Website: apple
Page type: customer-info-address
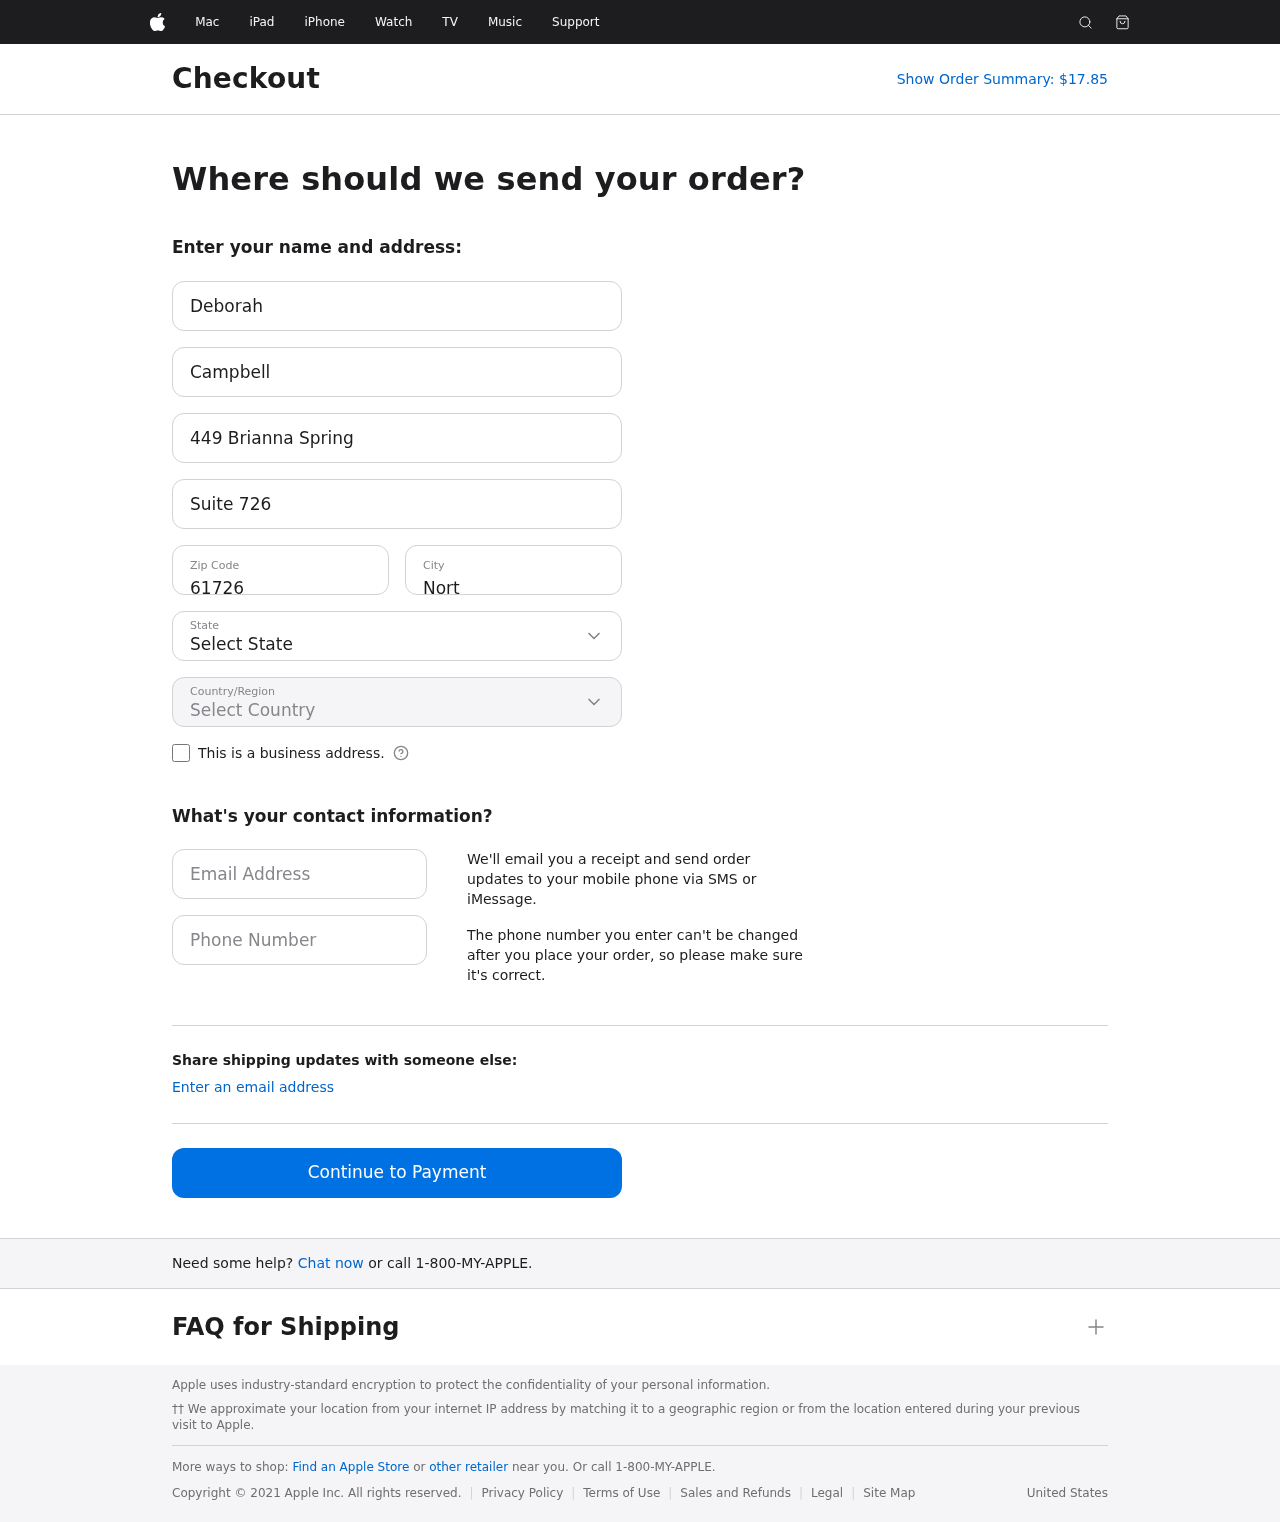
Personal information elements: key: PII_CITY
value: North Andre
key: PII_COUNTRY
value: United States
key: PII_EMAIL
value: dcampbell@gmail.com
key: PII_FIRSTNAME
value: Deborah
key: PII_LASTNAME
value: Campbell
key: PII_PHONE
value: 7734395206
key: PII_POSTCODE
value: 61726
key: PII_STATE
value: New Hampshire
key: PII_STREET
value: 449 Brianna Spring
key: PII_STREET2
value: Suite 726
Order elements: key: ORDER_TOTAL
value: Show Order Summary: $17.85